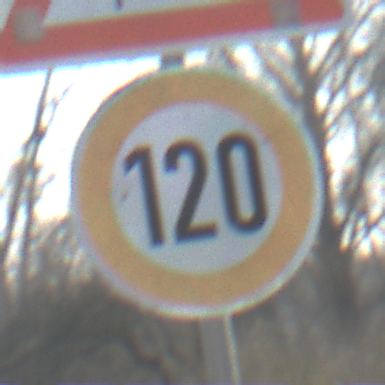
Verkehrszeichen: Geschwindigkeit120
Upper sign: SeitenwindVonLinks
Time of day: MorningAfternoon
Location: Outdoor (Suburban)
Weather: PartlyCloudy
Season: NotSpecified
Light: Natural